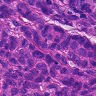
Metastatic tissue present: yes